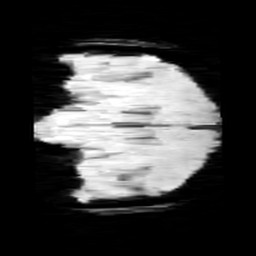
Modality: minIP
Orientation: coronal
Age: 13
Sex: female
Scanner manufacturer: siemens
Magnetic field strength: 3 T
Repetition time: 0.027 s
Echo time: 0.02 s